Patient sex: F
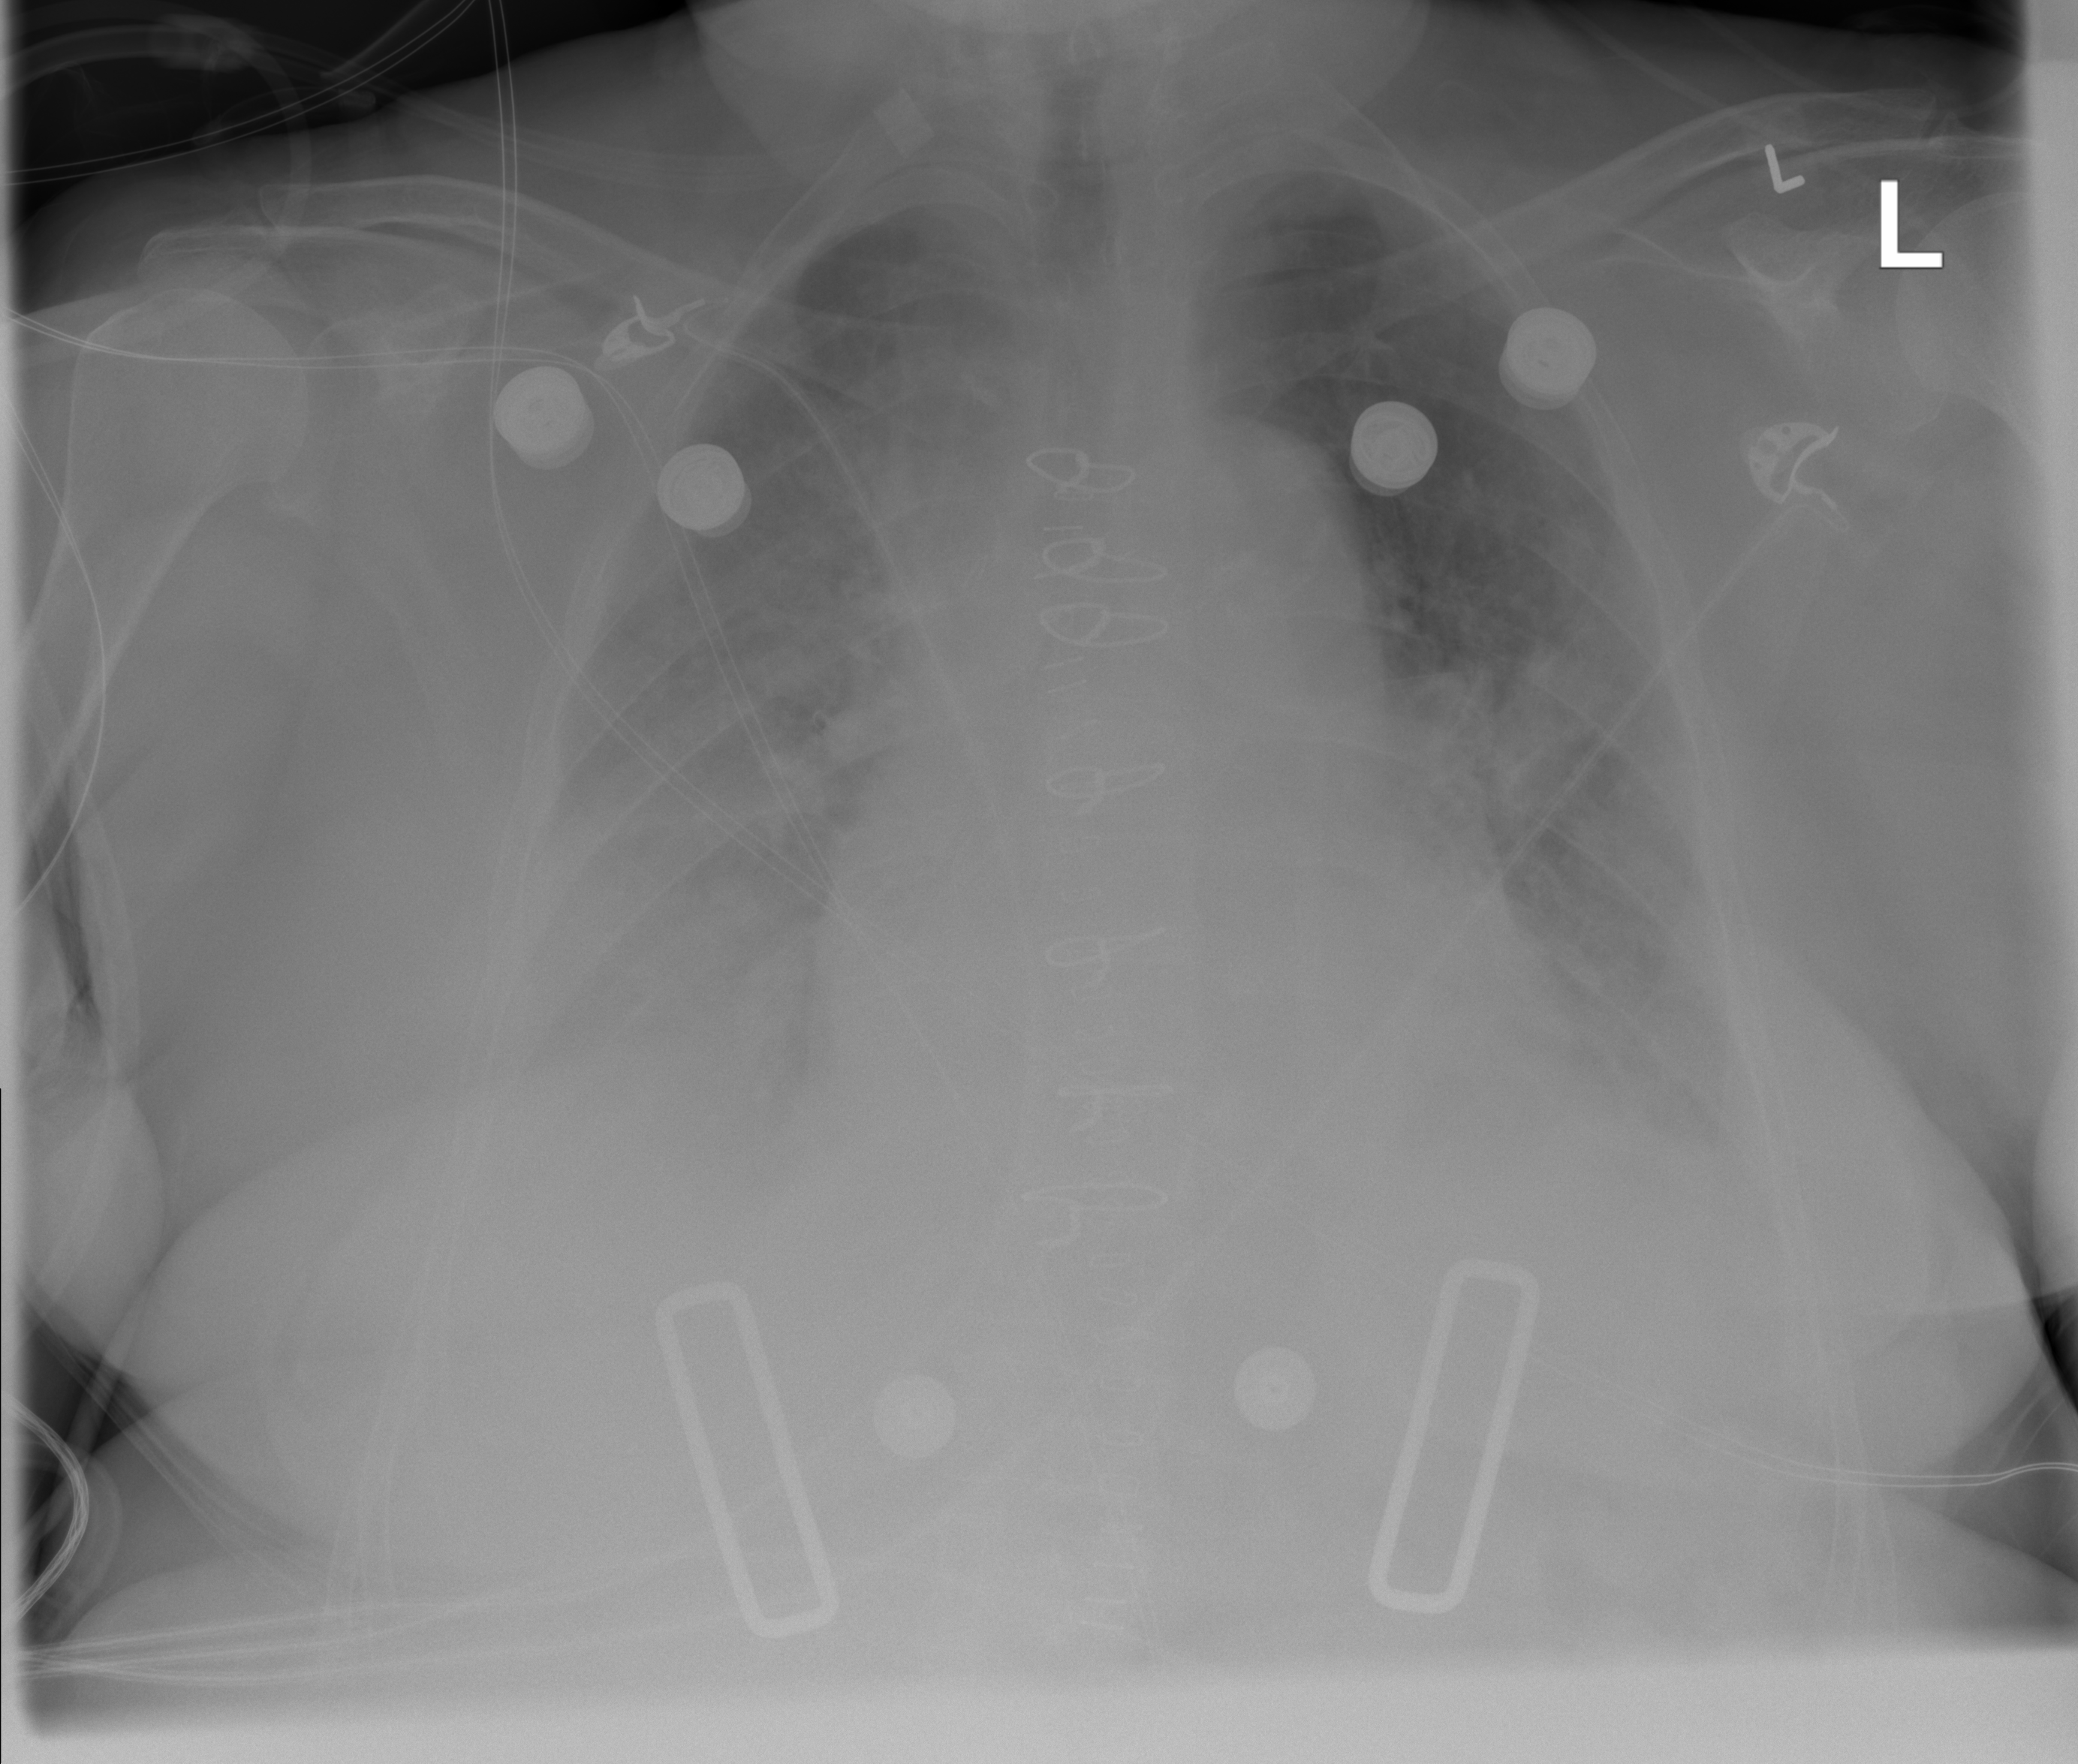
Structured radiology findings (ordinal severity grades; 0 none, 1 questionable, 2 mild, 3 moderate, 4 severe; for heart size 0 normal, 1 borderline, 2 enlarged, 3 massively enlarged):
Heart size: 2
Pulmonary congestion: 3
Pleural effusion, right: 2
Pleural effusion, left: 2
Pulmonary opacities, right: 2
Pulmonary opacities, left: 2
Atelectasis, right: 2
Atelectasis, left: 2